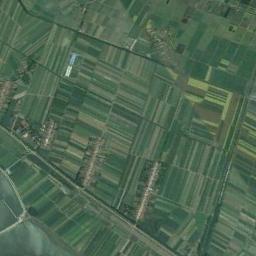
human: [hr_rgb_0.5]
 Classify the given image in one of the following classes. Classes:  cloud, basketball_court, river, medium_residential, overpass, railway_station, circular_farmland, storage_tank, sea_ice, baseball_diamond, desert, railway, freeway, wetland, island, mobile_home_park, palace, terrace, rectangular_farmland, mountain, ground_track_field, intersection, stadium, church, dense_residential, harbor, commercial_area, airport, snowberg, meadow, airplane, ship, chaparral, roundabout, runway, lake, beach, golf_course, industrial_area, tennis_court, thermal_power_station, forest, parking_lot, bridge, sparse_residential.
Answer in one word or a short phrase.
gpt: rectangular_farmland